Interaction volume radius: 5 \u00c5
Interaction volume height: 20 \u00c5
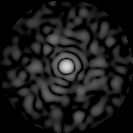
Disorder parameter: 0.8614